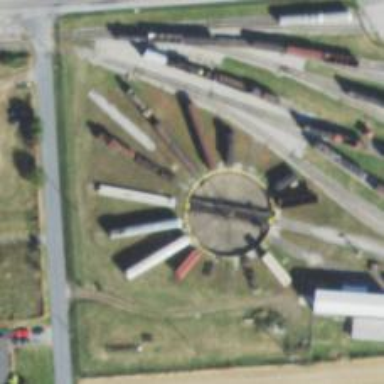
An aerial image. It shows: Preserved railway yard with bridge.